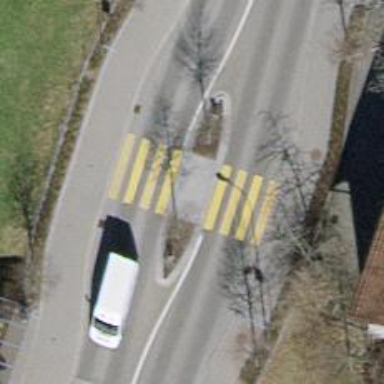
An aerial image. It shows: Marked zebra crossing with island in the middle.